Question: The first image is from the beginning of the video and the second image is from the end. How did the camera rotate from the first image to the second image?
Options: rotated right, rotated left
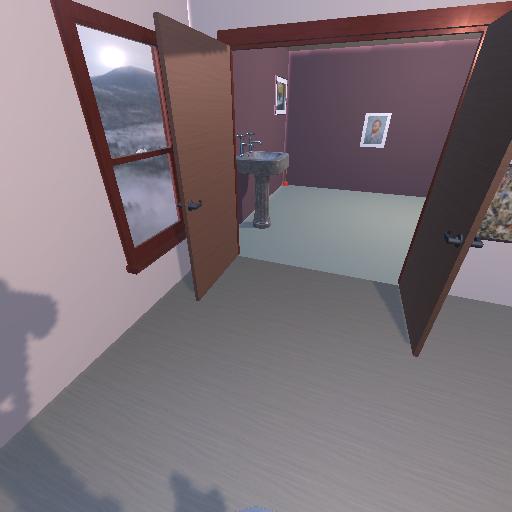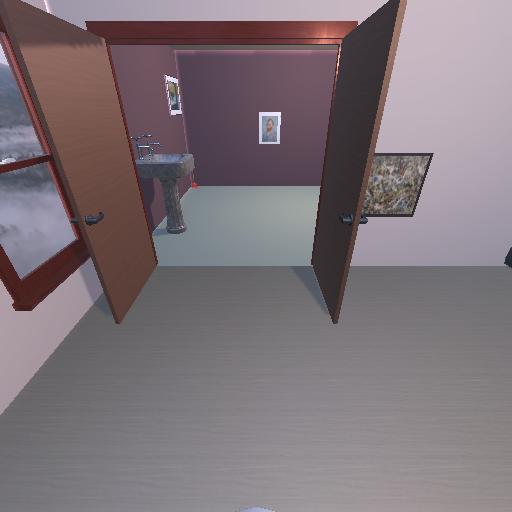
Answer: rotated right